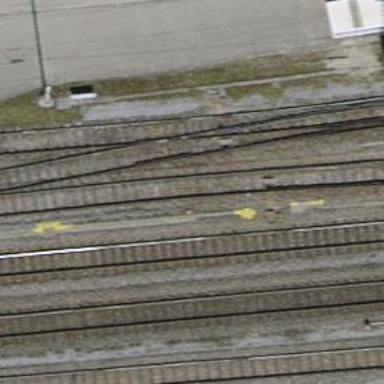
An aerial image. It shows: Railway switch.